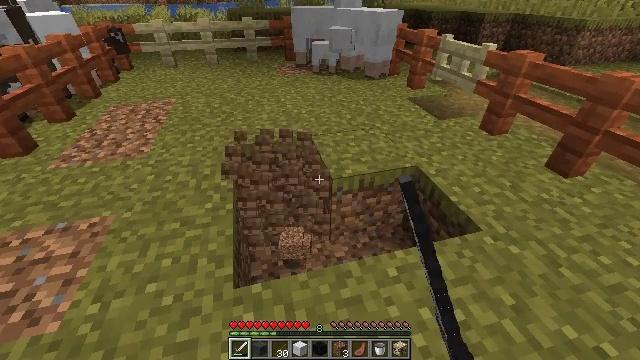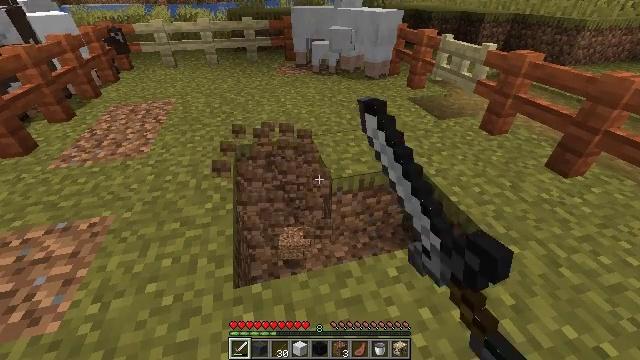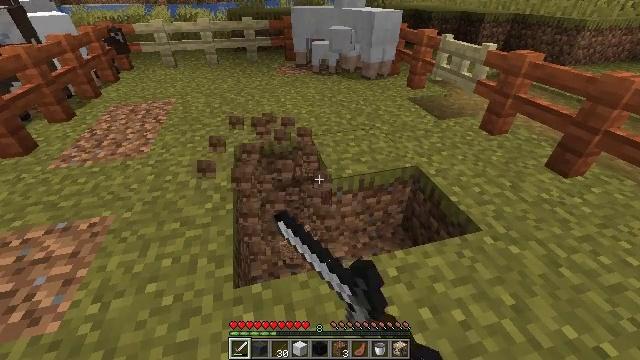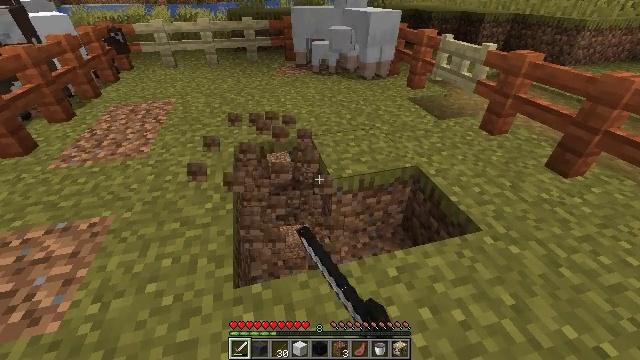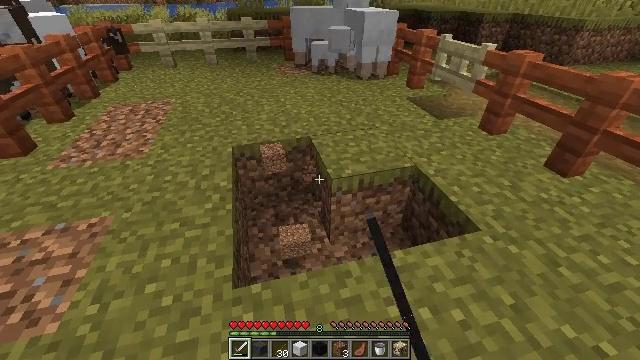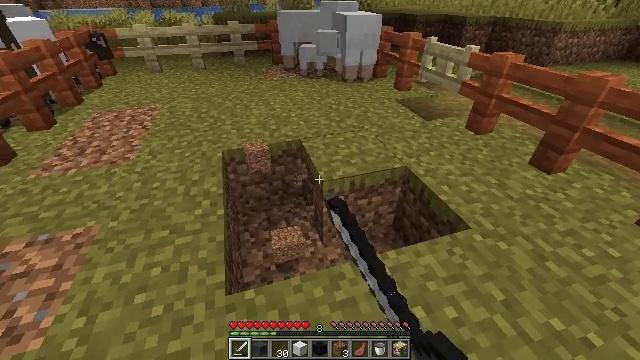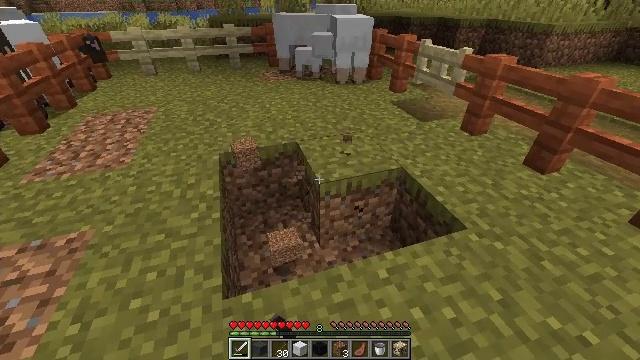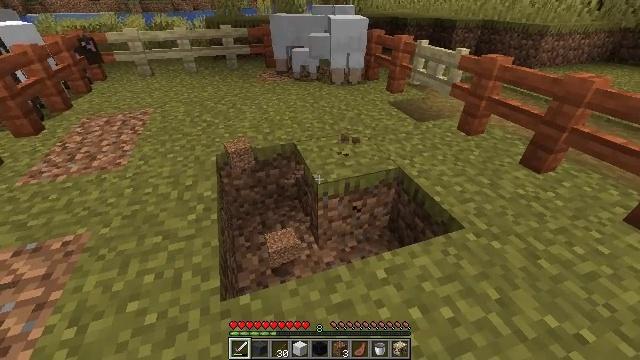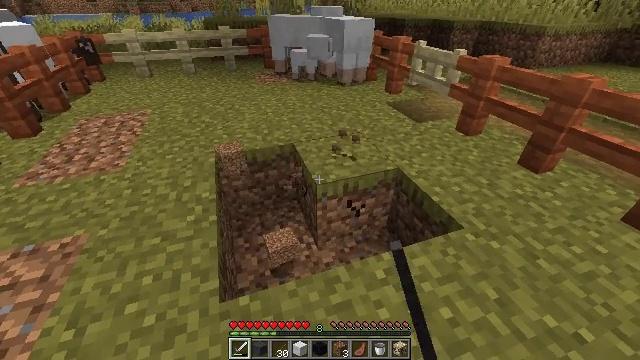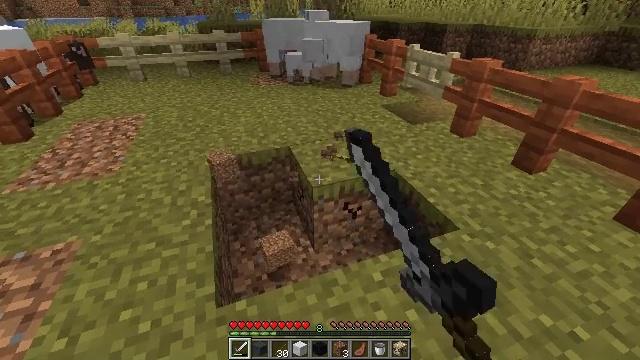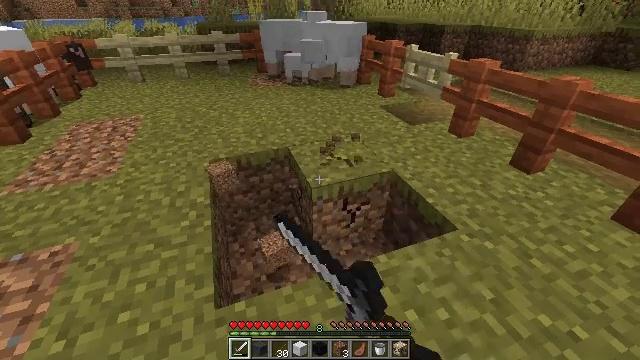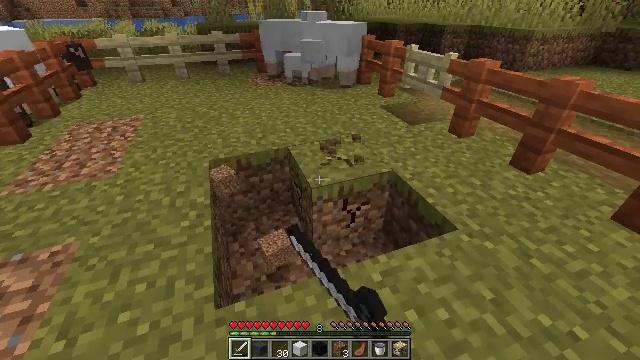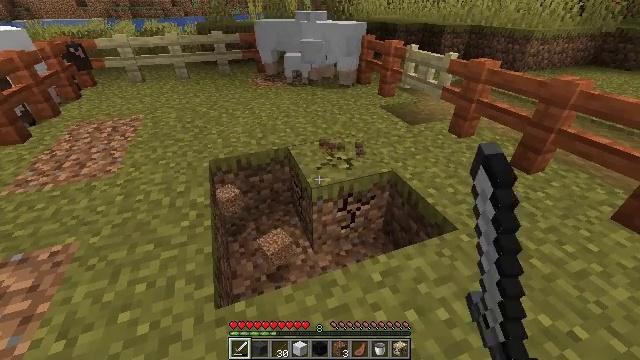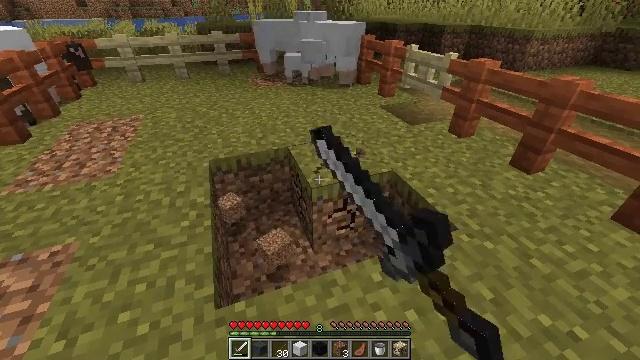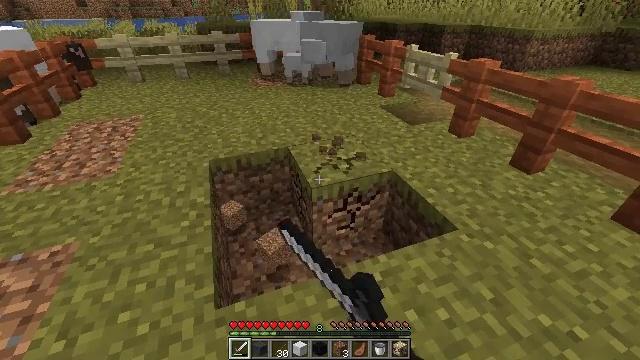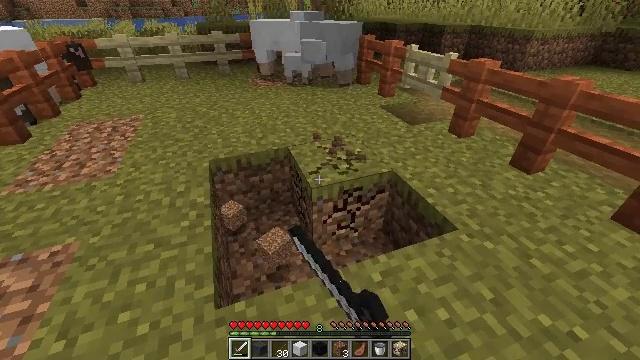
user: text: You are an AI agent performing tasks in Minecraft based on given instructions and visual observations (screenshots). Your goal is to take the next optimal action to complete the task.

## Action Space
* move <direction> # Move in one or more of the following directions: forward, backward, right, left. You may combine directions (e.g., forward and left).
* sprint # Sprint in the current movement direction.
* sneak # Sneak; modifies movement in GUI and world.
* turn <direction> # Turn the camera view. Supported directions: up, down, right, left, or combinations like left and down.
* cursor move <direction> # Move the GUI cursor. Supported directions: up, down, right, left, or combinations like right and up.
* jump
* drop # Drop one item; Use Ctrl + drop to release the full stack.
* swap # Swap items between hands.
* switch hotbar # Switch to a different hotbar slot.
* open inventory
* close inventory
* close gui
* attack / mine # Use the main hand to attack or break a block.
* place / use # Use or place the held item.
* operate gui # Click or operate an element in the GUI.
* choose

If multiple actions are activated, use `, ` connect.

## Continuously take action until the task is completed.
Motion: motion action
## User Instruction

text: Gather grass block for landscaping.
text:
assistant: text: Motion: attack / mine
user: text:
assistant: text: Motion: attack / mine
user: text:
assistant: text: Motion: attack / mine
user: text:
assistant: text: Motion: attack / mine
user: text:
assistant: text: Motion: turn right, attack / mine
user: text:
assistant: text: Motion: attack / mine
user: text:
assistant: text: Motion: attack / mine
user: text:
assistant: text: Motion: attack / mine
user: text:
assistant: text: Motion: turn right, attack / mine
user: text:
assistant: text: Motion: attack / mine
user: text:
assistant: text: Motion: attack / mine
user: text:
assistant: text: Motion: attack / mine
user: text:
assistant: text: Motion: attack / mine
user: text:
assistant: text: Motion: attack / mine
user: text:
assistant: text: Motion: attack / mine
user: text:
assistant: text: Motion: attack / mine
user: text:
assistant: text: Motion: attack / mine
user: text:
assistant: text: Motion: attack / mine
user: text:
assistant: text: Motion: attack / mine
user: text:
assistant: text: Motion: attack / mine
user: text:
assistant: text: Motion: attack / mine
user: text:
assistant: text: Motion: attack / mine
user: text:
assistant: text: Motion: attack / mine
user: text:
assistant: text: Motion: attack / mine
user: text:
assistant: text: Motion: attack / mine
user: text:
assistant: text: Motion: attack / mine
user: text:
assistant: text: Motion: attack / mine